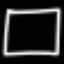
Label: square